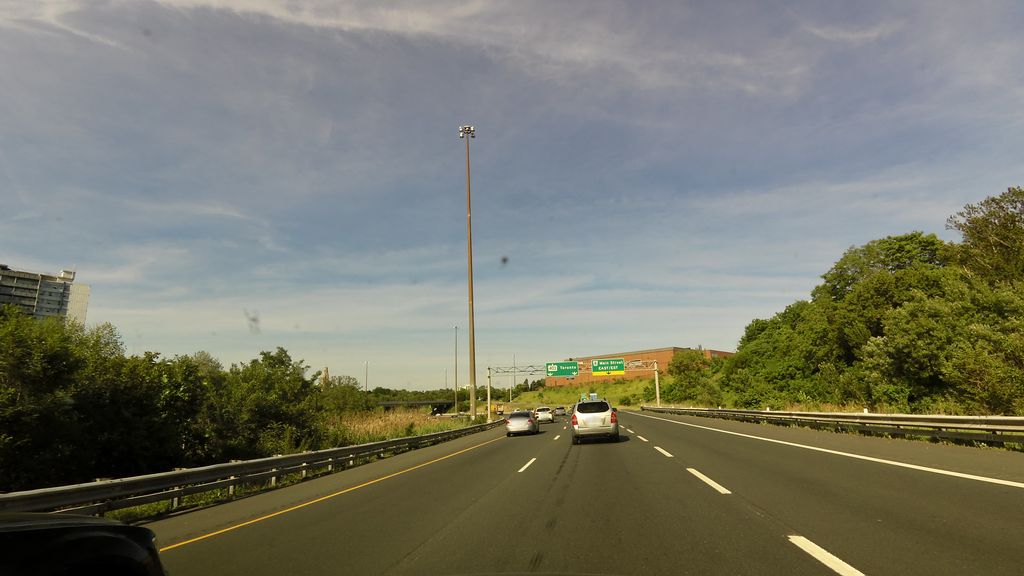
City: hamilton